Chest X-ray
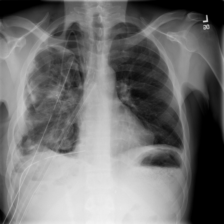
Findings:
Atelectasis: negative
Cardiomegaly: negative
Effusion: negative
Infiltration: negative
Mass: negative
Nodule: negative
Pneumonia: negative
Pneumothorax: positive
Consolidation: negative
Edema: negative
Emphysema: negative
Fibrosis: negative
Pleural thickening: negative
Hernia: negative